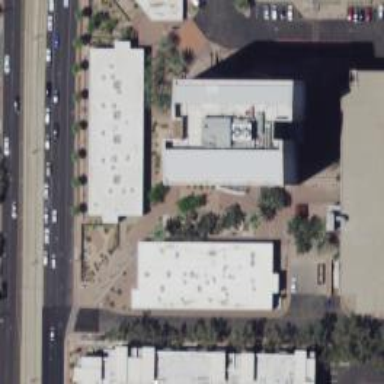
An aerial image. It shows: Government office.